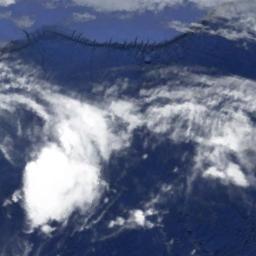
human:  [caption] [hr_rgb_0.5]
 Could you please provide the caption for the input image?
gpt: The white cloud is above land .

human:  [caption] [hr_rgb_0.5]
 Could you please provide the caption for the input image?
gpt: White clouds on blue sea .

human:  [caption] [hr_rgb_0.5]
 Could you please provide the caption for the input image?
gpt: The cumulus clouds are located above the surface of the sea .

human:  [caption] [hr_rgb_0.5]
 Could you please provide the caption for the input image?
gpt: There is a little thin cloud above the brown farmland .

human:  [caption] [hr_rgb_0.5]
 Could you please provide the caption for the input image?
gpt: There are slices of white clouds over a blue sea .